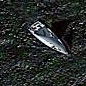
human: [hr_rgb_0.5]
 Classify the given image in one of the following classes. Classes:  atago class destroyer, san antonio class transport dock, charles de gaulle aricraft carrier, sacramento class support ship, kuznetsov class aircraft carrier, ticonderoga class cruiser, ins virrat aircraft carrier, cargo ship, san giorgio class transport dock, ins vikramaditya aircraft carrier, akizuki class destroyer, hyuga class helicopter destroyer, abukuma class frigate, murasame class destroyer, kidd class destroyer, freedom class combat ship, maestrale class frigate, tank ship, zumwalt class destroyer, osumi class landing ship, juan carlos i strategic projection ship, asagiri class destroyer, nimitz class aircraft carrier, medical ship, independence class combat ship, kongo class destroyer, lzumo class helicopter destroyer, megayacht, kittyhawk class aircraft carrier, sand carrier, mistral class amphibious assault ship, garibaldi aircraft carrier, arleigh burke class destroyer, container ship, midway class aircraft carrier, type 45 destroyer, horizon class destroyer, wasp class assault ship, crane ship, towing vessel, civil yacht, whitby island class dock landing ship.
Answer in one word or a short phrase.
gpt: Civil yacht